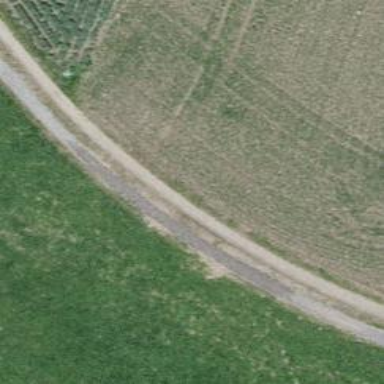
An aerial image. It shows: Gravel track with grade3 tracktype.